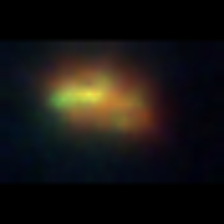
Taxon: NanoPlankton
Group: Other